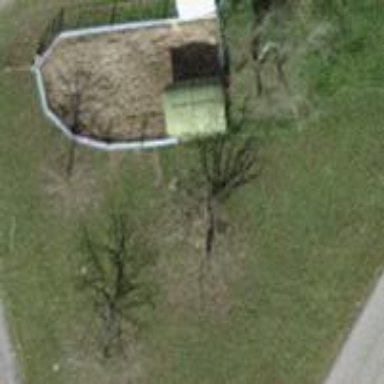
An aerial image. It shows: Orchard.